Field crop: maize
Growth stage: 2
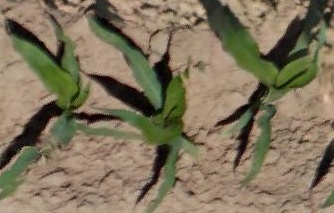
Species: maize